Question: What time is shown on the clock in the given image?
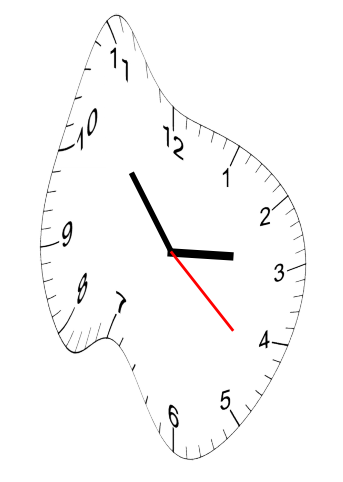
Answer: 02:53:22